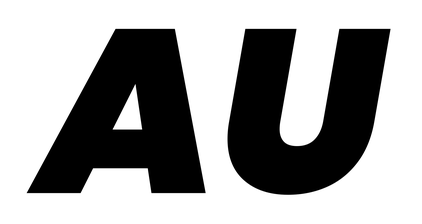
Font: Poppins-BlackItalic